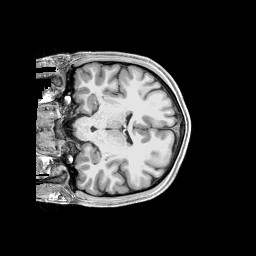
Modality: T1w
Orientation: coronal